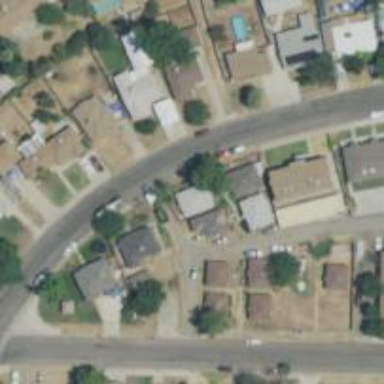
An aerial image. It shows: Alley classified as service road.